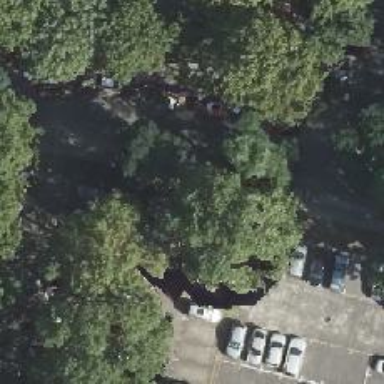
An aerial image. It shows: Parking aisle designated as service road.